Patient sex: M
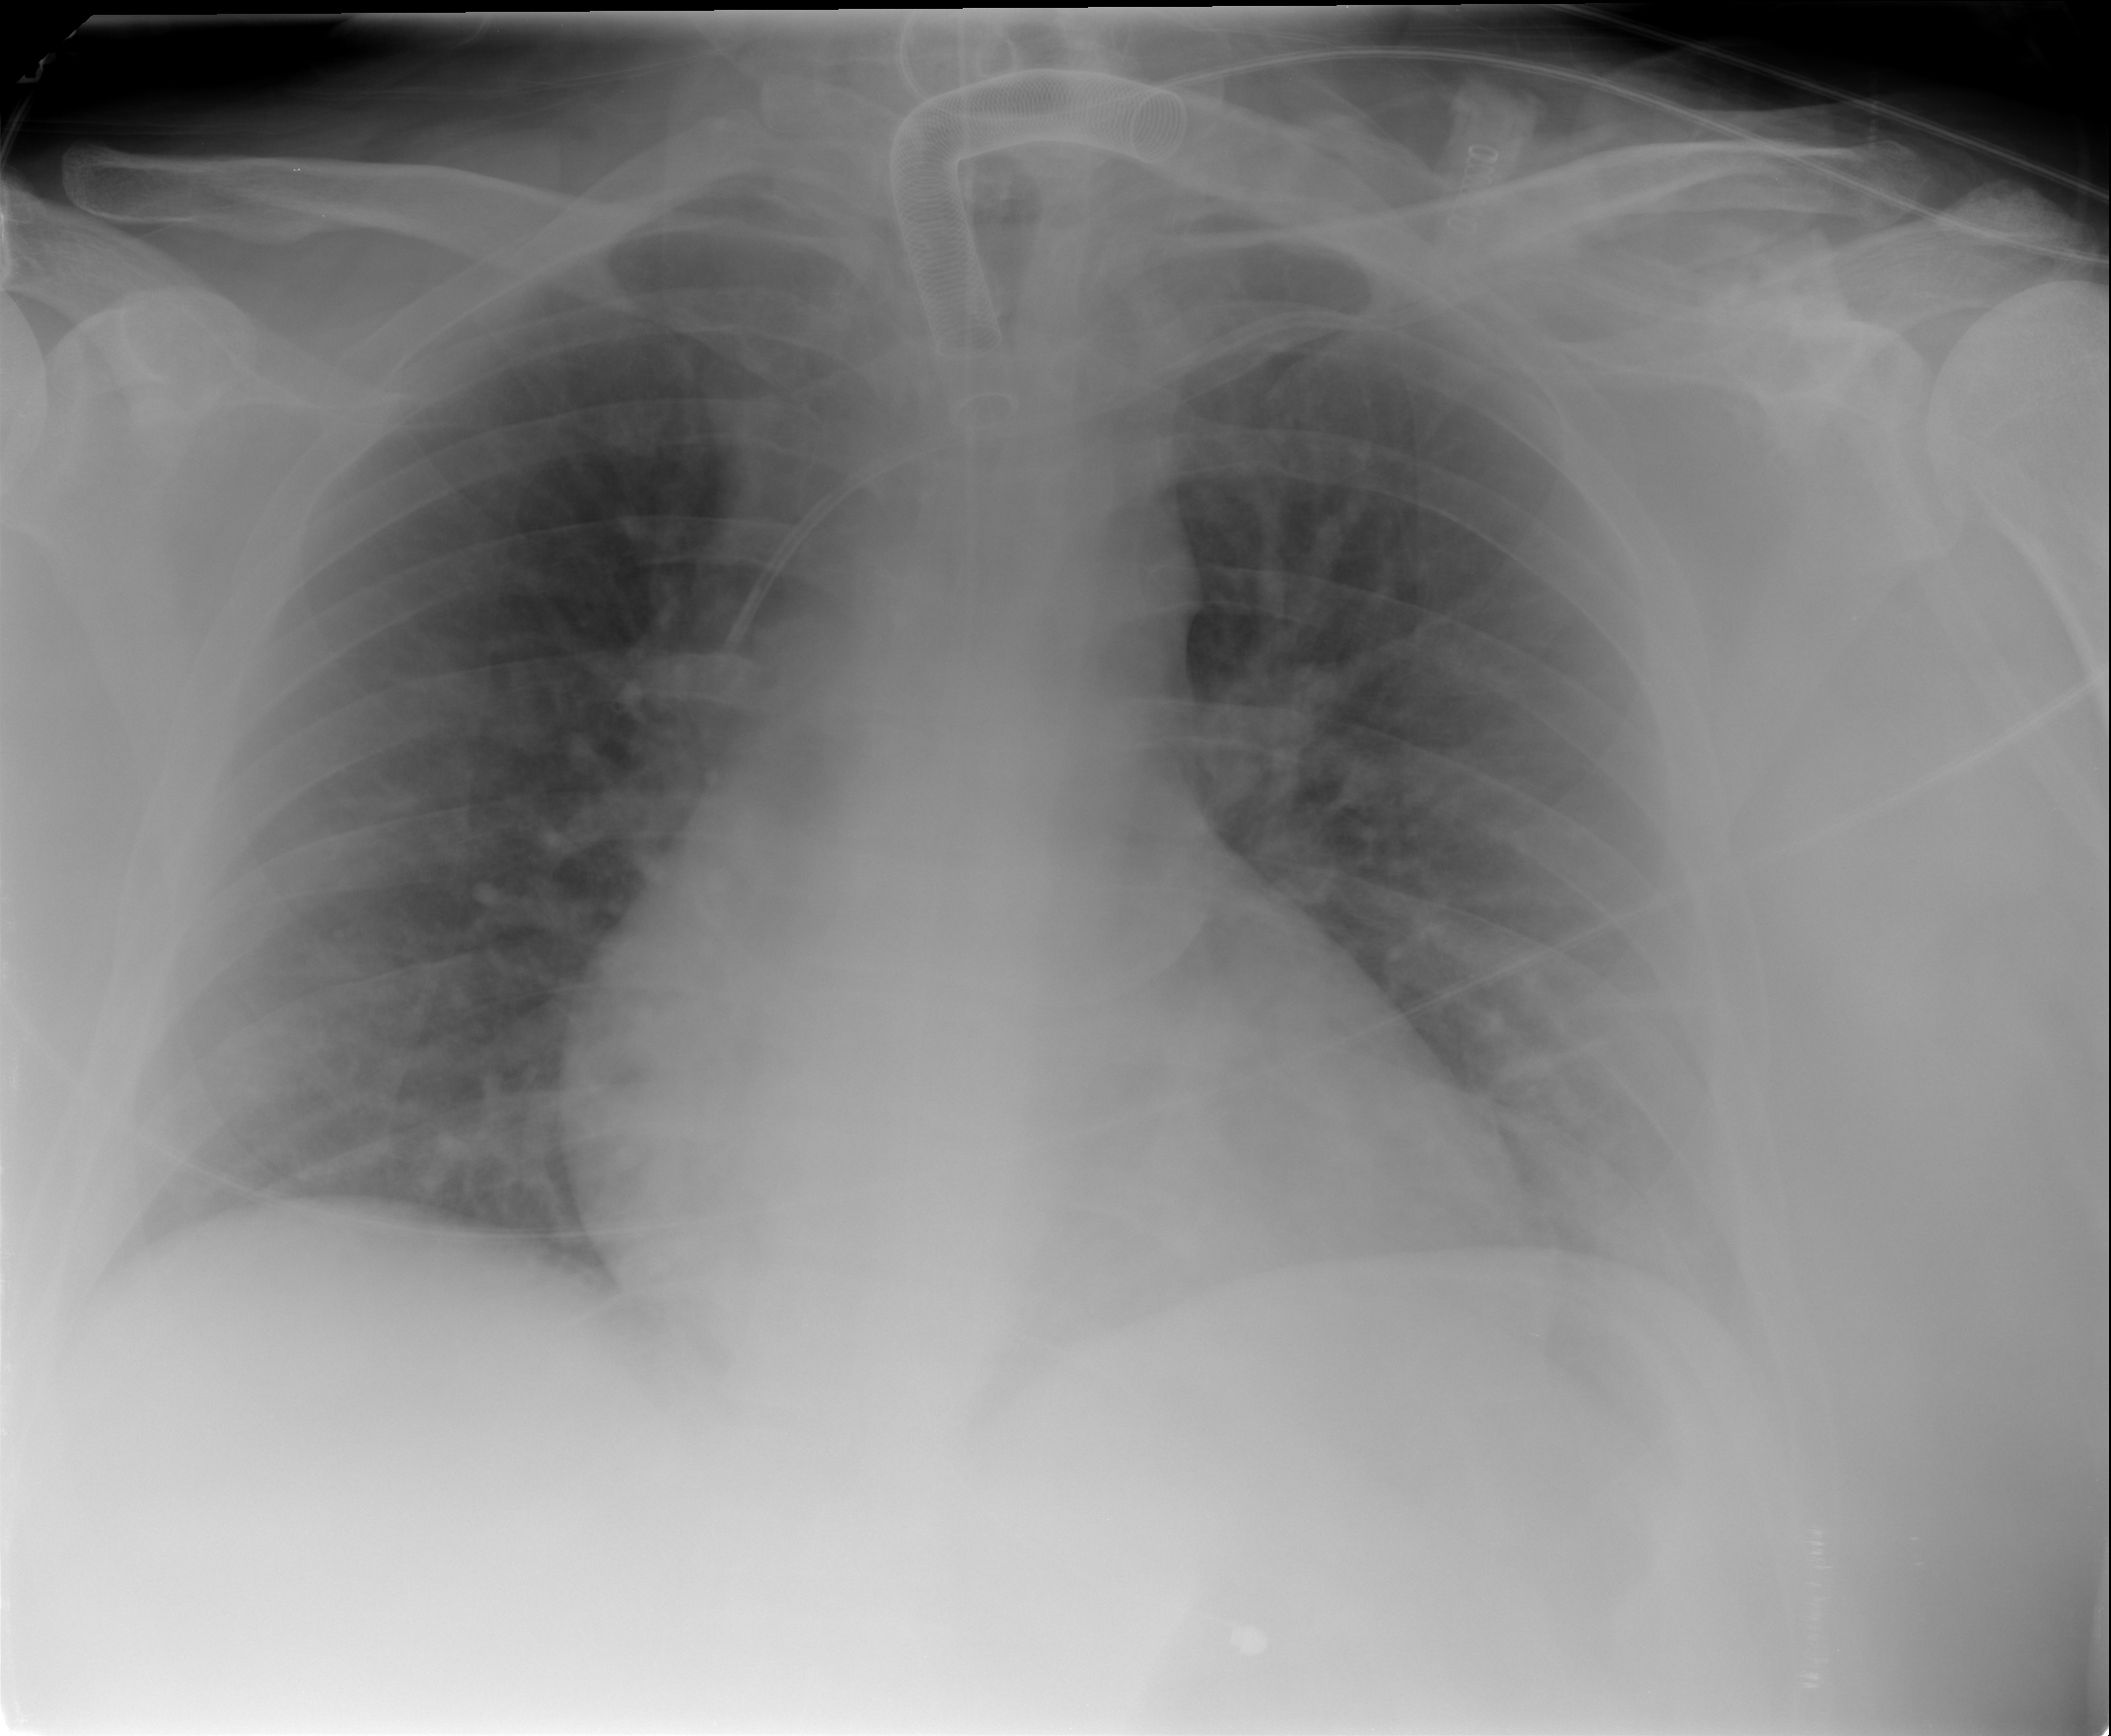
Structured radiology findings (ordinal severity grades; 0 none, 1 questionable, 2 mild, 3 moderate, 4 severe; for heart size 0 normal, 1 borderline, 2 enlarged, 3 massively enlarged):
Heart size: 2
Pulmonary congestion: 1
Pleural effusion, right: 0
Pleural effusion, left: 1
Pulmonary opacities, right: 0
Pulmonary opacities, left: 0
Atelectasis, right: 2
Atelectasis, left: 2